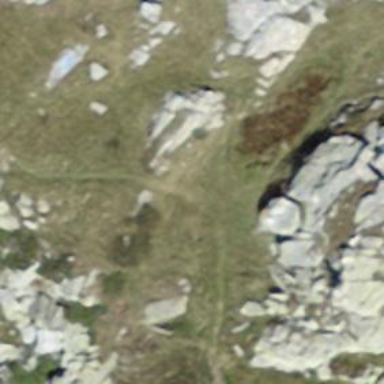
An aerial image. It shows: Path.